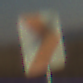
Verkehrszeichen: RichtungstafelnInKurvenKleinLinks
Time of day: MorningAfternoon
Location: Outdoor (Nature)
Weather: Clear
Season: NotSpecified
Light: Natural